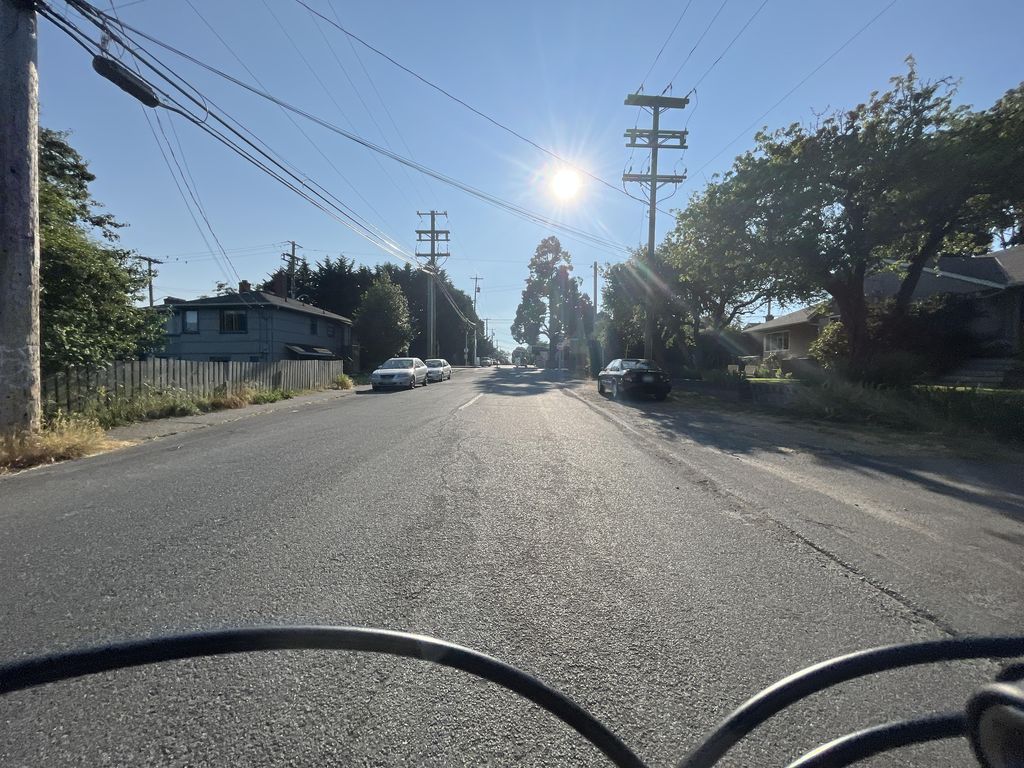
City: victoria